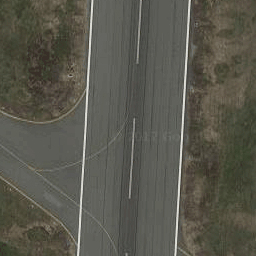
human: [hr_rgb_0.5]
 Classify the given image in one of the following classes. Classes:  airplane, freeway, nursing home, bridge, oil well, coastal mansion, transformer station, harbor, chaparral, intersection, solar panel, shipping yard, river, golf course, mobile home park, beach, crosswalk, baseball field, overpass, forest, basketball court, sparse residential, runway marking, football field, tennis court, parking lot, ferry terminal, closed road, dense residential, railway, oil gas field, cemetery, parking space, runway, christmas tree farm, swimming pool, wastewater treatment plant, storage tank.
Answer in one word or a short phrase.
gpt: runway